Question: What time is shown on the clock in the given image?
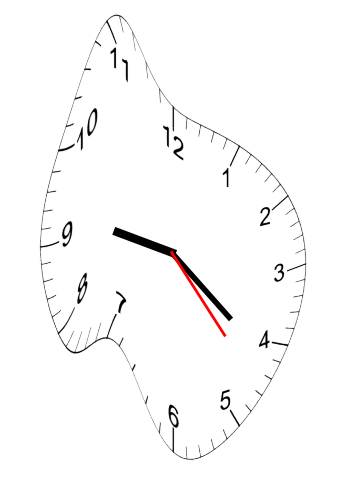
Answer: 09:21:23